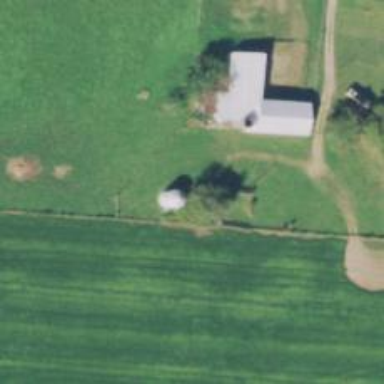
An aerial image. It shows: Silo.